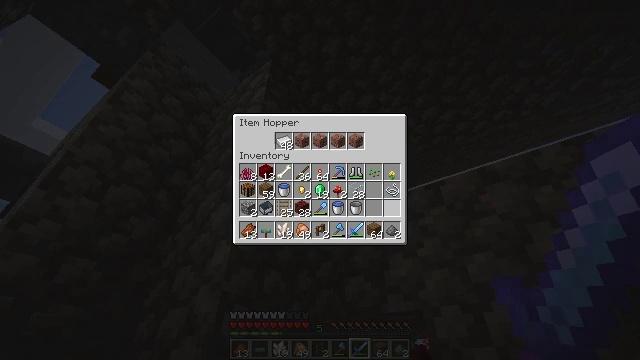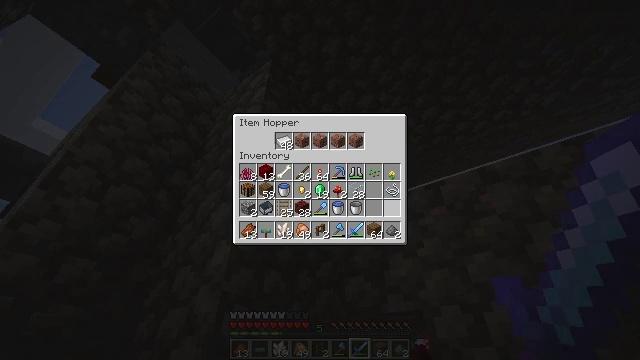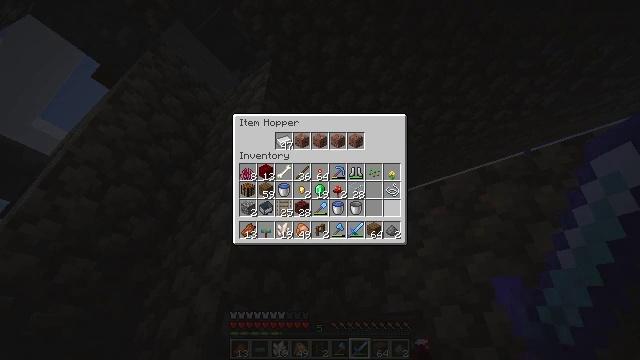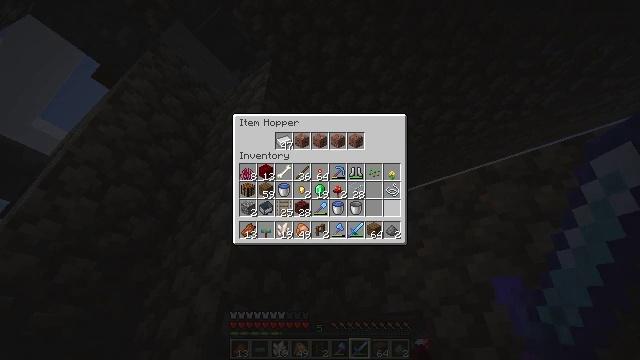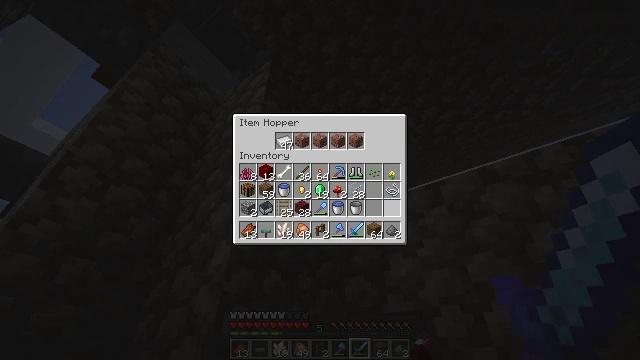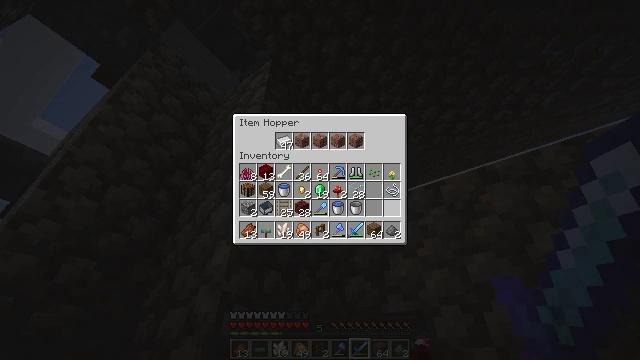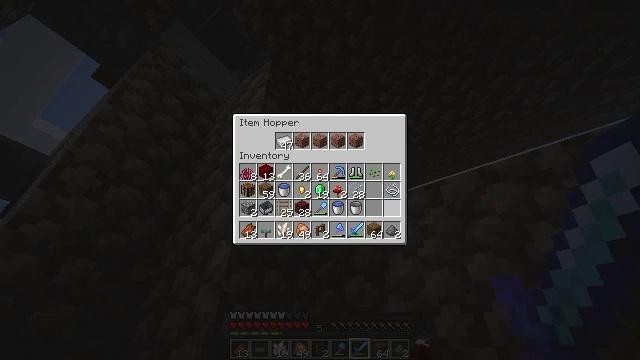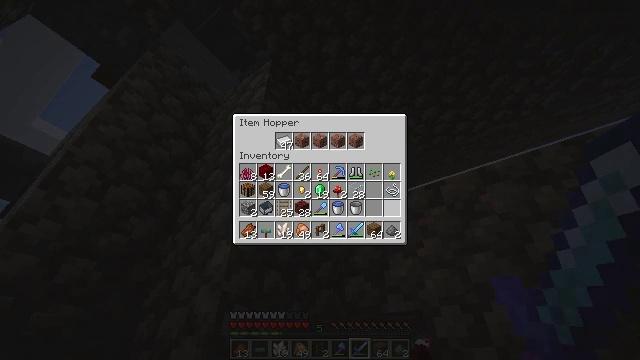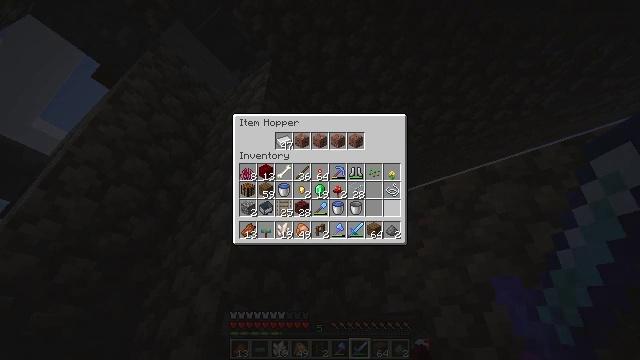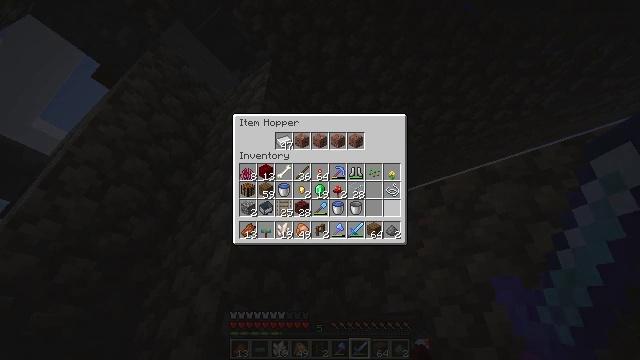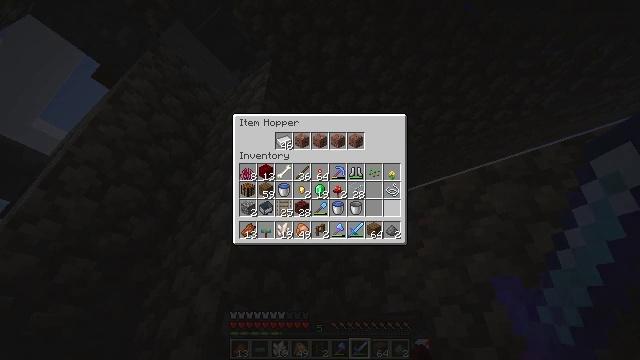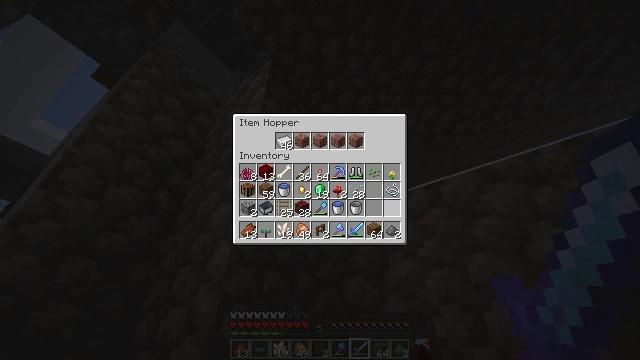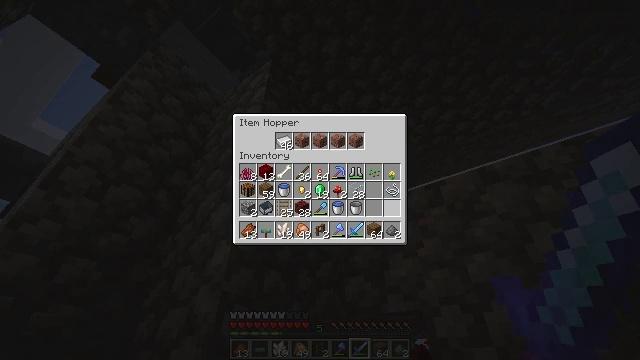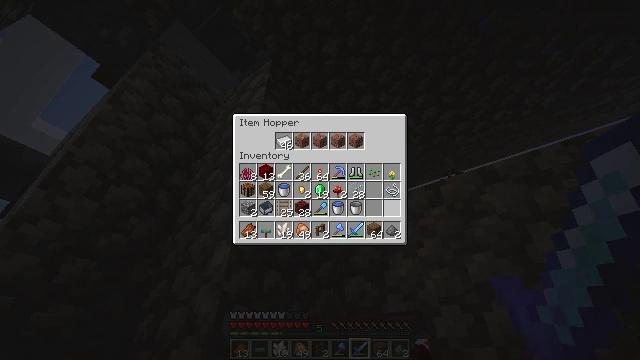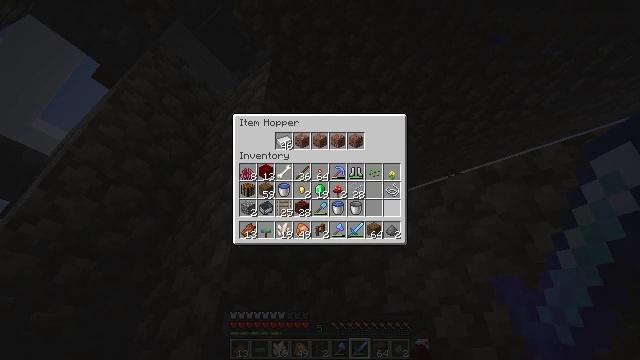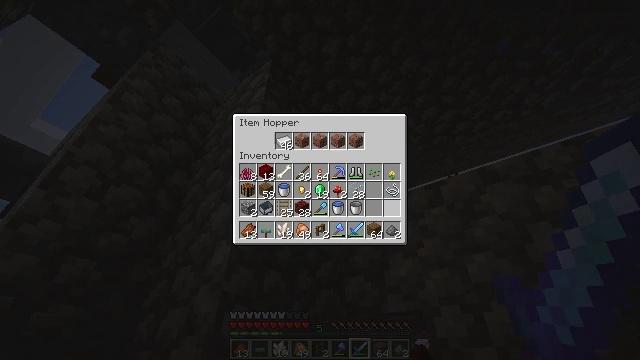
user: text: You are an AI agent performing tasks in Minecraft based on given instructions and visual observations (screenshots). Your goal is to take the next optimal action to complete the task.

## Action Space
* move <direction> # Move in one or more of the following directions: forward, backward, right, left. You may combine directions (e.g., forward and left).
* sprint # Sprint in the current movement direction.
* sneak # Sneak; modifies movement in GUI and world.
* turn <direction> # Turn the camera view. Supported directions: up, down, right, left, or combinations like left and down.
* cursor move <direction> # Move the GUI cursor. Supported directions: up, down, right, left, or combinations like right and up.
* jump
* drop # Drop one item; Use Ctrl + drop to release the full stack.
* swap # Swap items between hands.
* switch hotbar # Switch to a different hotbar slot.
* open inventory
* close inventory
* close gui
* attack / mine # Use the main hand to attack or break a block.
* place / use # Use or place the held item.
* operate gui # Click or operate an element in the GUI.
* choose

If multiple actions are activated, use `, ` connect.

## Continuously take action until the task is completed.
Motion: motion action
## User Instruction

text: Gather wheat by left-clicking on it.
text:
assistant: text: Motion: no_op
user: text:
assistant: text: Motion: no_op
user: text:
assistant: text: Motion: no_op
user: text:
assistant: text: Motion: no_op
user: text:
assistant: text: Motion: no_op
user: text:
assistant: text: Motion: no_op
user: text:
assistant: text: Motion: no_op
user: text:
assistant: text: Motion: no_op
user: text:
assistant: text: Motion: no_op
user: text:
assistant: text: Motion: no_op
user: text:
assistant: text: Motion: no_op
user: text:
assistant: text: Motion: no_op
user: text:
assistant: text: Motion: no_op
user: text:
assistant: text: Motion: no_op
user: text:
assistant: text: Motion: no_op
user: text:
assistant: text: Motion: no_op
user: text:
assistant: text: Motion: no_op
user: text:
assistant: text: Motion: no_op
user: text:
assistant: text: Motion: no_op
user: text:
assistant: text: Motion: no_op
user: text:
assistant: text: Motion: no_op
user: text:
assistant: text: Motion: no_op
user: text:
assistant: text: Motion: no_op
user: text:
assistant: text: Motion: no_op
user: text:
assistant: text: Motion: no_op
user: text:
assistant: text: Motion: no_op
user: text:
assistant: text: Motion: no_op
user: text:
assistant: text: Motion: no_op
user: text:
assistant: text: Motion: no_op
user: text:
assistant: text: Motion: no_op